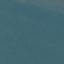
Label: SeaLake